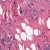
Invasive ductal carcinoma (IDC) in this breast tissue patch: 0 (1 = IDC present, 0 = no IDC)